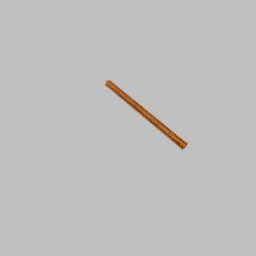
Label: tools